Question: I am trying to place a caption with a semi-transparent background on an image.
This is the example from the docs (<URL>:
'''
width='identify -format %w dragon.gif'; convert -background '#0008' -fill white -gravity center -size ${width}x30 caption:"Faerie Dragons love hot apple pies\!" dragon.gif +swap -gravity south -composite anno_caption.jpg
'''

This my attempt so far:
'''
convert -background transparent -colorspace transparent -fill white -gravity center -size 300x300 -font fonts/customfont.ttf caption:'caption text here' 'cap.png'
composite -geometry +0+0 'cap_1.png' 'img_1.jpg' 'img_2.jpg'
'''
the caption is created an placed in the top right hand coner of the composite image as expected. The only problem is, the caption background is black, not semi-transparent. I have seen the use of the xc command for transparency (e.g. convert -size 50x50 xc:'#879' img.png) but I do not see how to apply the command to set the caption bg colour.
EDIT:
I just tested on an ec2 server and the code works as expected. This issue occurs when the code is run on a Mac 10.7x.
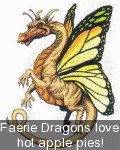
Answer: Give this a go - it is using rgb with transparency ( rgba ).
'''
convert -size 300x300 -background rgba\(0,255,255,0.25\) -fill white -gravity center caption:'caption text here' cap.png
composite -geometry +0+0 cap.png img_1.jpg img_2.jpg
'''